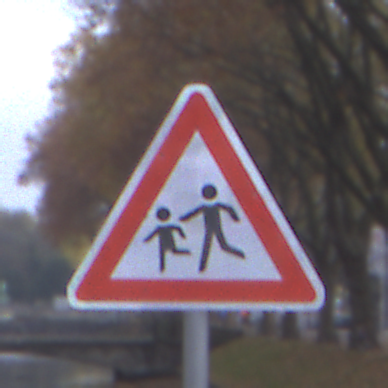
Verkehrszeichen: KinderRechts
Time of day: SunriseSunset
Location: Outdoor (Urban)
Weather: PartlyCloudy
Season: NotSpecified
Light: Natural